Question: In this <URL>, I understand what 'Persist' mean and their advantages and disadvantages. However, I tried to research deeper but cannot find about the "update" one.
Here is my scenario (TL;DR version below): I have 'Order' table and 'OrderDetail' table, as in this diagram:

The 'OrderDetail.Subtotal' is a computed column, with this simple fomula: '([Price]*[Quantity])'
The 'Order.Total' is a computed column, with this formula: '(<URL>', and here is the function:
'''
ALTER FUNCTION [dbo].[CalculateOrderTotal]
(
@orderID int
)
RETURNS int
AS
BEGIN
DECLARE @result int;
SELECT @result = SUM(od.Subtotal)
FROM OrderDetail od
WHERE od.OrderID = @orderID;
RETURN @result;
END
'''
: My 'Order' and 'OrderDetail' are frequently updated, but only mostly INSERTING. I also need to query it usually, though not as frequently as inserting. If I check my 'Subtotal' and 'Total' to be 'Persist', since most of the operations won't affect the 'Subtotal' field of a row, does SQL Server know it so that the database only need to update the affected record, or it have to recompute all record of 'Order' table? Is it good or bad?
P.s: I am using SQL Server 2008 in case it matters.
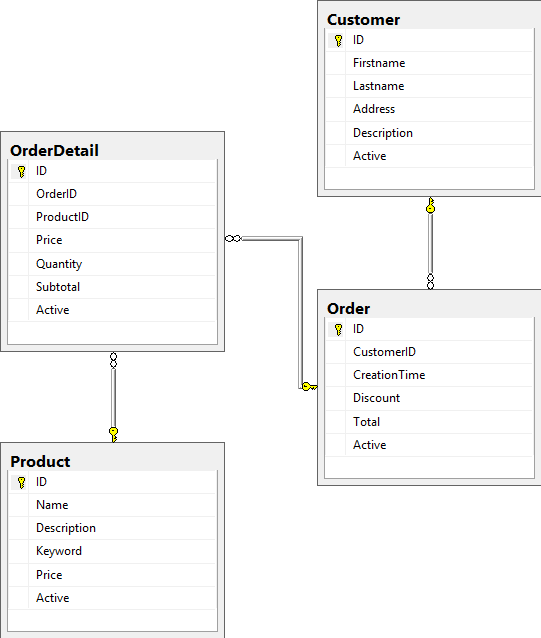
Answer: Computed columns are calculated when they are selected.
Persisted columns are calculated when the expressions they are calculated from are changed.
So for select performance i would suggest using persist, but for storage space not to use persist, since "regular" computed columns are not actually stored in the database.